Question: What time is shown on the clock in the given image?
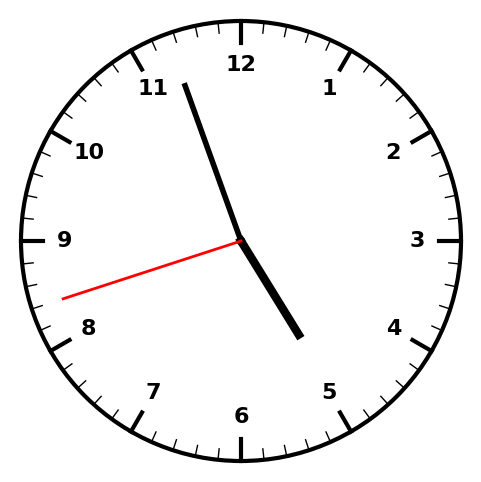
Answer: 04:56:42